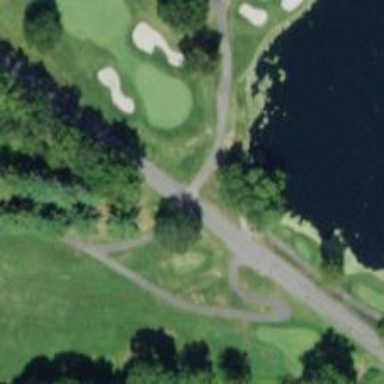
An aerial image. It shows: Pathway for golfing.